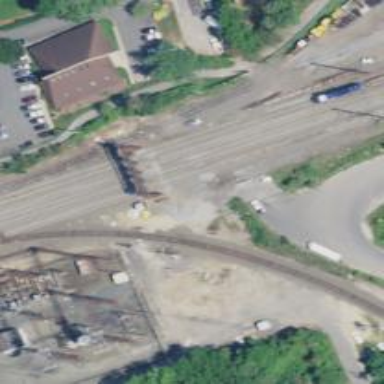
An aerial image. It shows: Railway signal.